Question: How to show 'DIV' of 'Google Maps' after I have set it's 'Display:block'.
but after I showing it I get Google maps like in the following image, the image doesn't appear in whole DIV

## edit
I have this code div that shows the map
'''
<div id="map"></div>
'''
css
---
'''
#map{
width:500px;
height:500px;
diaplay:none;
}
'''
jquery
---
'''
$("#button").click(function(){
$("#map").show();
});
'''
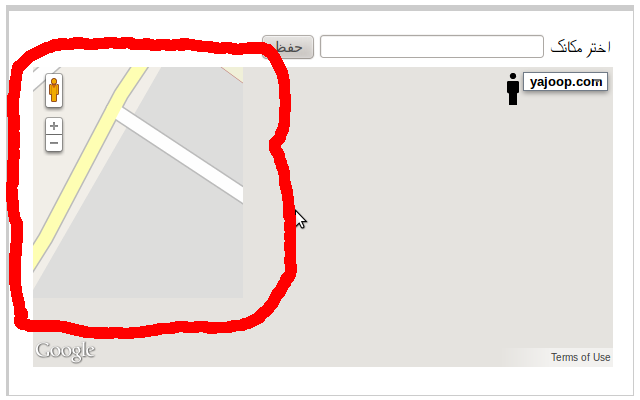
Answer: A common problem, it's an issue of not having a width or height properly set.
You have to tell it to redraw the map with something like this
'''
google.maps.event.trigger(map, 'resize')
map.setCenter(latlng);
'''
although it would depend on the code and the api version you are using